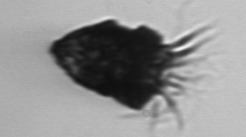
Label: Tintinnopsis